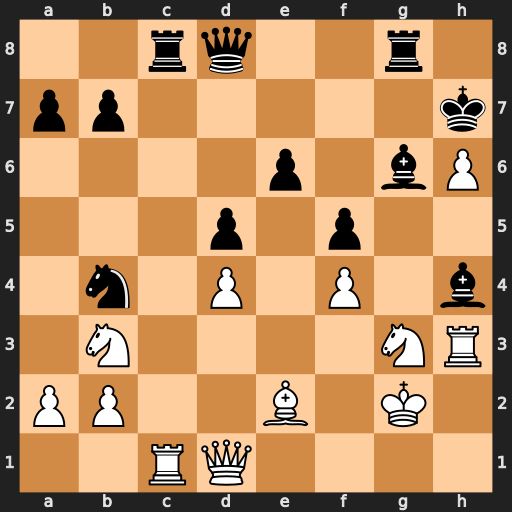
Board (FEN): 2rq2r1/pp5k/4p1bP/3p1p2/1n1P1P1b/1N4NR/PP2B1K1/2RQ4
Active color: w
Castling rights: -
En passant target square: -
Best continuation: Rxc8 Qxc8 Rxh4